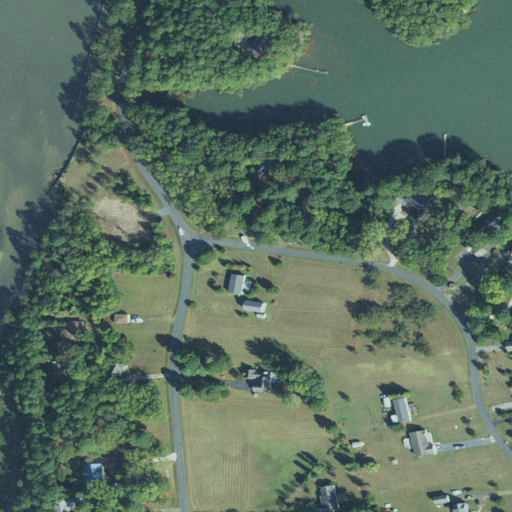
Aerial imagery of cape in Virginia named Great Neck containing open development, open water, cultivated crops, woody wetlands, evergreen forest, herbaceous wetlands, low intensity development, and grassland